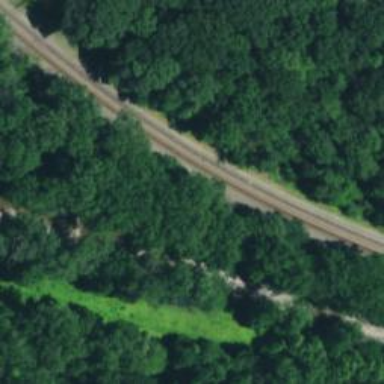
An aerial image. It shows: Railway siding with rails.